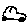
Label: car